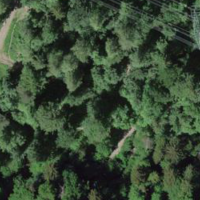
EUNIS habitat code: 41
Species observed at this site:
Fraxinus excelsior
Equisetum telmateia
Fagus sylvatica